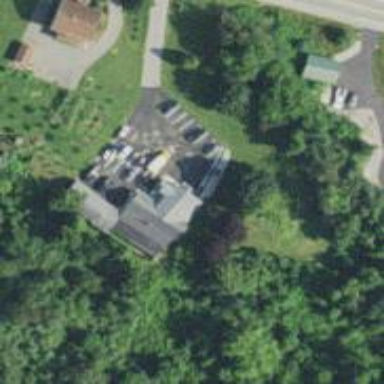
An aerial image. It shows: Veterinary facility.